【题型】解答题　【知识点】解析几何　【难度】easy
如图，设双曲线 $C: x^2 - \dfrac{y^2}{2} = 1$ 的左顶点为点 $P$，直线 $l: y = kx + m$ 与双曲线 $C$ 相交于 $A$、$B$ 两点，且 $A$、$B$ 两点均异于点 $P$。

(1) 求点 $P$ 的坐标，及双曲线 $C$ 的离心率；

(2) 若线段 $AB$ 的中点为 $M(2,1)$，求直线 $l$ 的方程；

(3) 若以线段 $AB$ 为直径的圆恒过点 $P$，试判断直线 $l$ 是否过定点？若过定点，求出该定点的坐标；若不过定点，请说明理由。
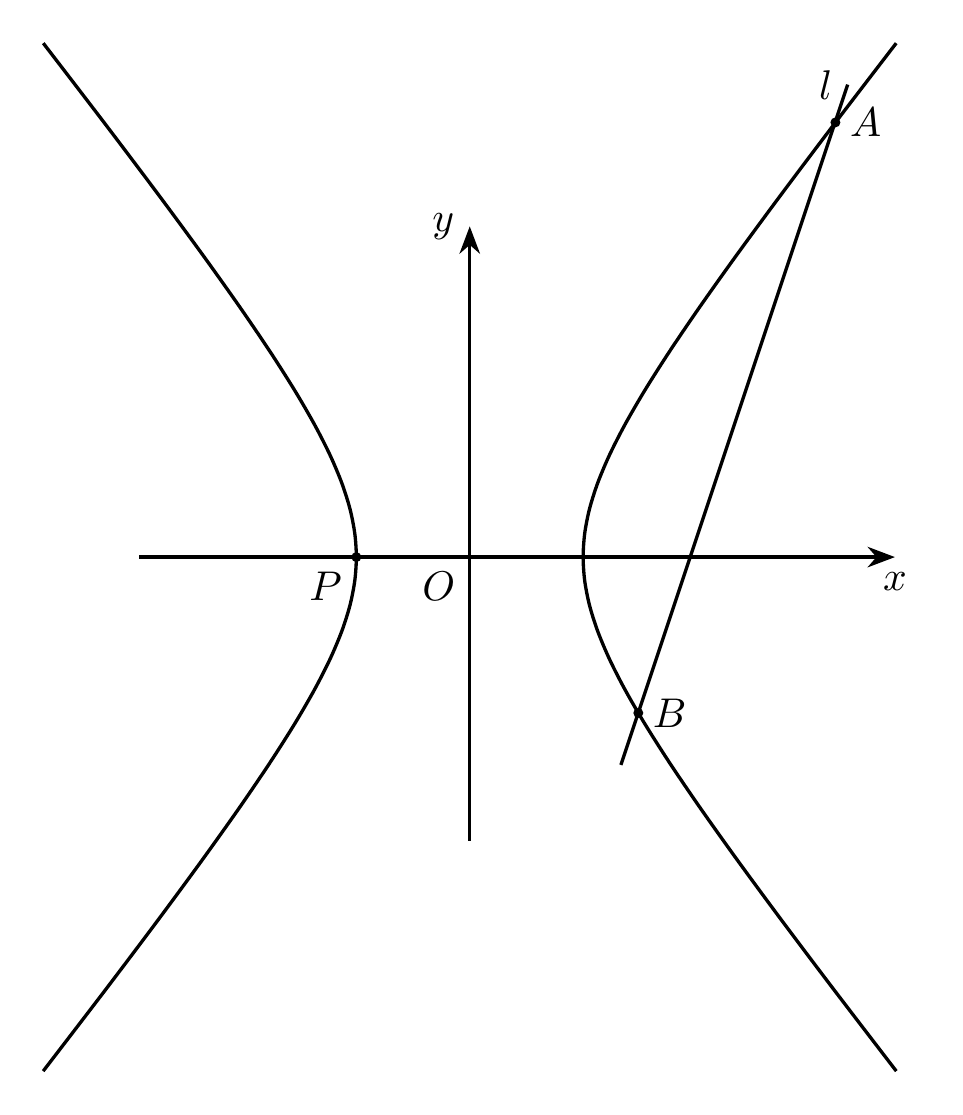
【解答】
【详解】（1）由题可得：$a=1$，$b=\sqrt{2}$，$c=\sqrt{a^2 + b^2} = \sqrt{3}$，

所以双曲线 $C$ 的左顶点为 $P(-1,0)$，双曲线的离心率为：$e = \dfrac{c}{a} = \sqrt{3}$。

（2）由 $\begin{cases} y = kx + m \\ 2x^2 - y^2 = 2 \end{cases}$ 消去 $y$ 整理得，$(k^2 - 2)x^2 + 2kmx + (m^2 + 2) = 0$，

则 $\Delta = (2km)^2 - 4(k^2 + 2)(k^2 - 2) = 8(m^2 + 2 - k^2) > 0$，且 $k \neq \pm \sqrt{2}$，

设 $A(x_1,y_1)$，$B(x_2,y_2)$，则 $x_1 + x_2 = \dfrac{-2km}{k^2 - 2}$，

由 $M(2,1)$ 为 $AB$ 的中点，可得 $\begin{cases} 2k + m = 1 \\ \dfrac{-2km}{k^2 - 2} = 4 \end{cases}$，

解得 $k=4$，$m=-7$，满足 $\Delta > 0$，
所以直线 $l$ 的方程为 $y = 4x - 7$，即 $4x - y - 7 = 0$。

（3）由（2）知，$x_1 + x_2 = \dfrac{-2km}{k^2 - 2}$，$x_1x_2 = \dfrac{m^2 + 2}{k^2 - 2}$。且 $\overrightarrow{PA} = (x_1 + 1,y_1)$，$\overrightarrow{PB} = (x_2 + 1,y_2)$，

则 $\overrightarrow{PA} \cdot \overrightarrow{PB} = (x_1 + 1)(x_2 + 1) + y_1y_2 = (x_1 + 1)(x_2 + 1) + (kx_1 + m)(kx_2 + m)$
$$= (k^2 + 1)x_1x_2 + (km + 1)(x_1 + x_2) + (m^2 + 1)$$
$$= (k^2 + 1)\dfrac{m^2 + 2}{k^2 - 2} + (km + 1)\dfrac{-2km}{k^2 - 2} + (m^2 + 1)$$
$$= \dfrac{3k^2 - 2km - m^2}{k^2 - 2} = \dfrac{(3k + m)(k - m)}{k^2 - 2},$$
因以 $AB$ 为直径的圆恒过点 $P$，则有 $\overrightarrow{PA} \cdot \overrightarrow{PB} = 0$，

即 $(3k + m)(k - m) = 0$，解得 $m = k$ 或 $m = -3k$，

当 $m = k$ 时，直线 $l: y = k(x + 1)$ 过 $P(-1,0)$，不符合题意；

当 $m = -3k$ 时，直线 $l: y = k(x - 3)$ 过定点 $(3,0)$，

所以直线 $l$ 过定点，该定点坐标为 $(3,0)$。

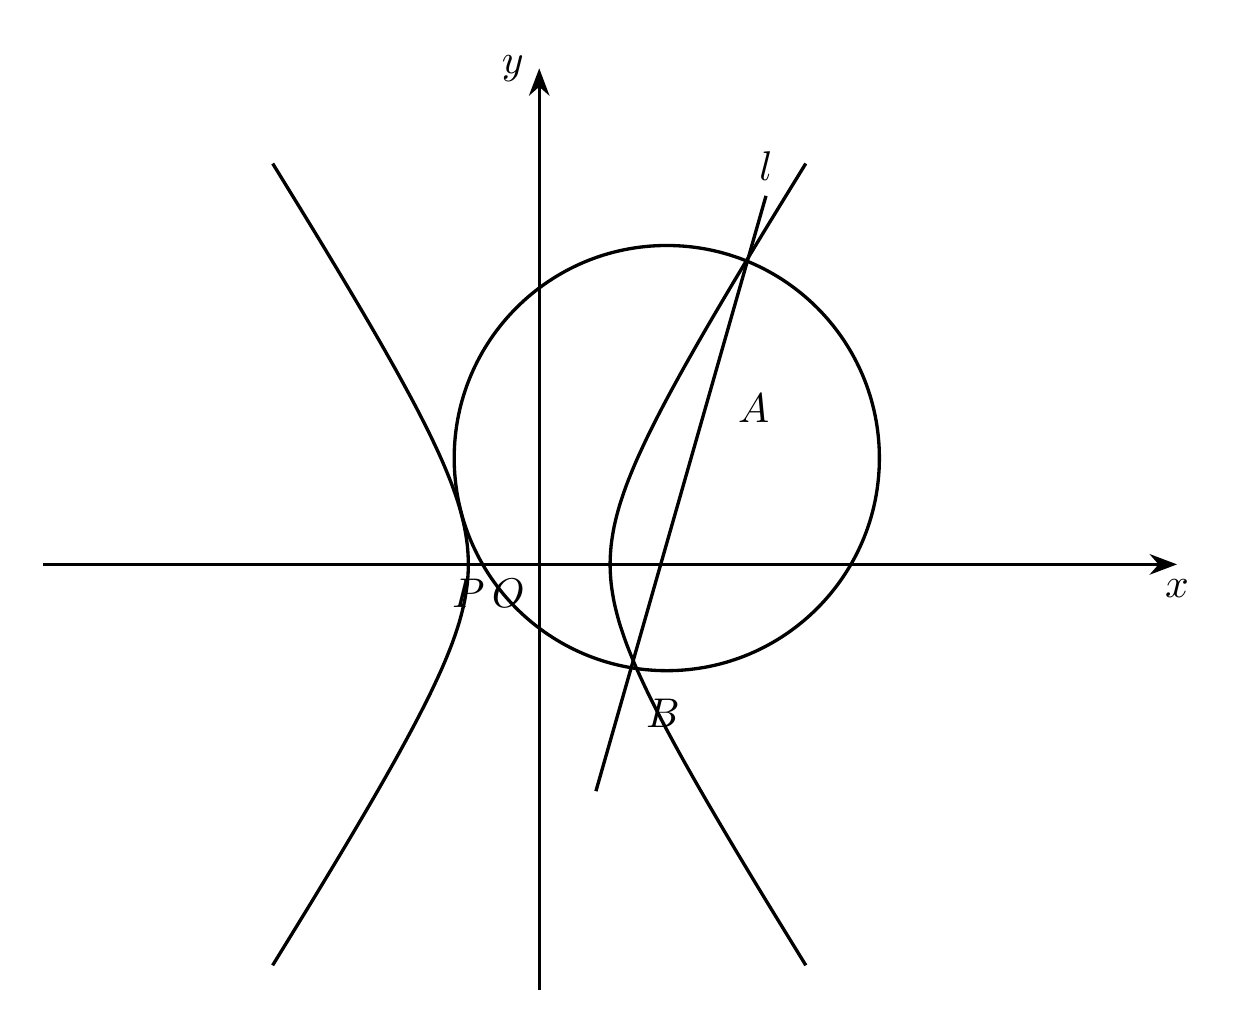